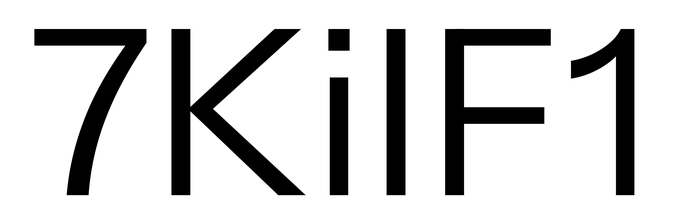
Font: InstrumentSans_Regular